Question: I have sticky top bar with dropdown menu. The menu contains many elements so in limited height screen size the rest of elements could not be access. I tried to add overflow to the ul of the menu as the the following:
'''
<section class="top-bar-section">
<!-- Right Nav Section -->
<ul class="right">
<li class="has-dropdown">
<a href="#"><?php echo lang('Choose Source');?></a>
<!-- Adding overflow -->
<ul class="dropdown" style="overflow: scroll">
'''
However, it just render a disabled scroll bar as the screen shot showing:

Is there any solution or alternative workaround?
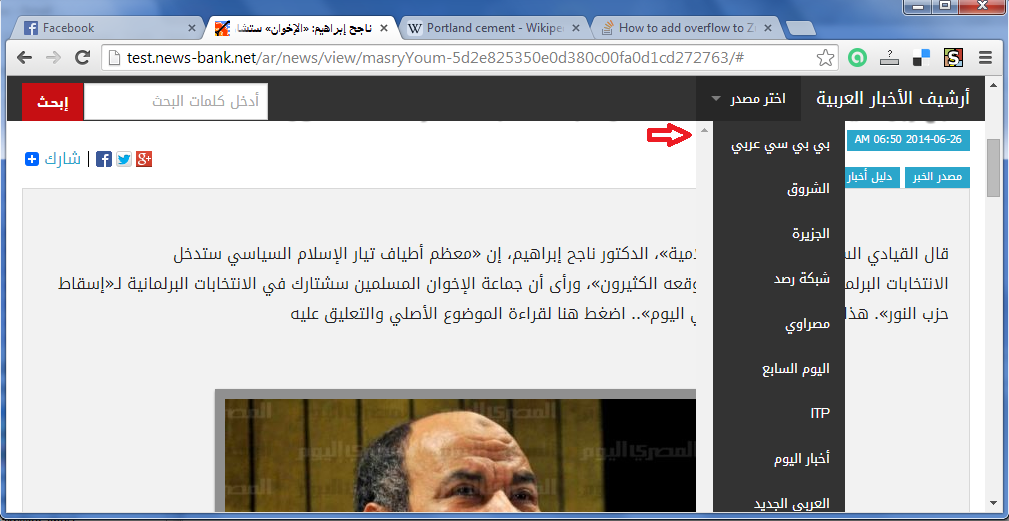
Answer: When your CSS just shows a disabled scroll bar after setting 'overflow: scroll;' that is indicative of not setting the height on the object. Since you are dealing with Foundation top-bar you will need to set the height and use '!important' in order to overwrite their styling of 'height: auto !important'.
Since you are open to alternatives I suggest transforming your long drop down into multiple columns. I have created a codepen example <URL>.
: Adds a scroll bar like you were originally wanting to accomplish. It is doable, but I not certain it lends itself to a good user experience.

: Is a simple two column that uses the dropdowns natural float left, so there is little additional markup. Option two may have a downside depending on how you want the reading order to be.

: Is a bit more markup but it keeps the reading order down column one then down column two.

Of course for both Option Two and Option Three you can extend it out to be as many columns as you want and you will need a media query to be sure the styles only affect screen sizes above your breakpoint.
If I have misunderstood your question please feel free to clarify and provide a <URL> to your PHP generated HTML.
If you have any questions let me know.